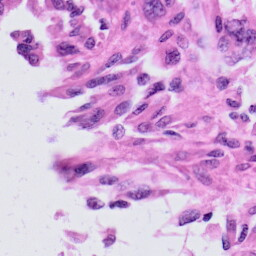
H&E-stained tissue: Skin